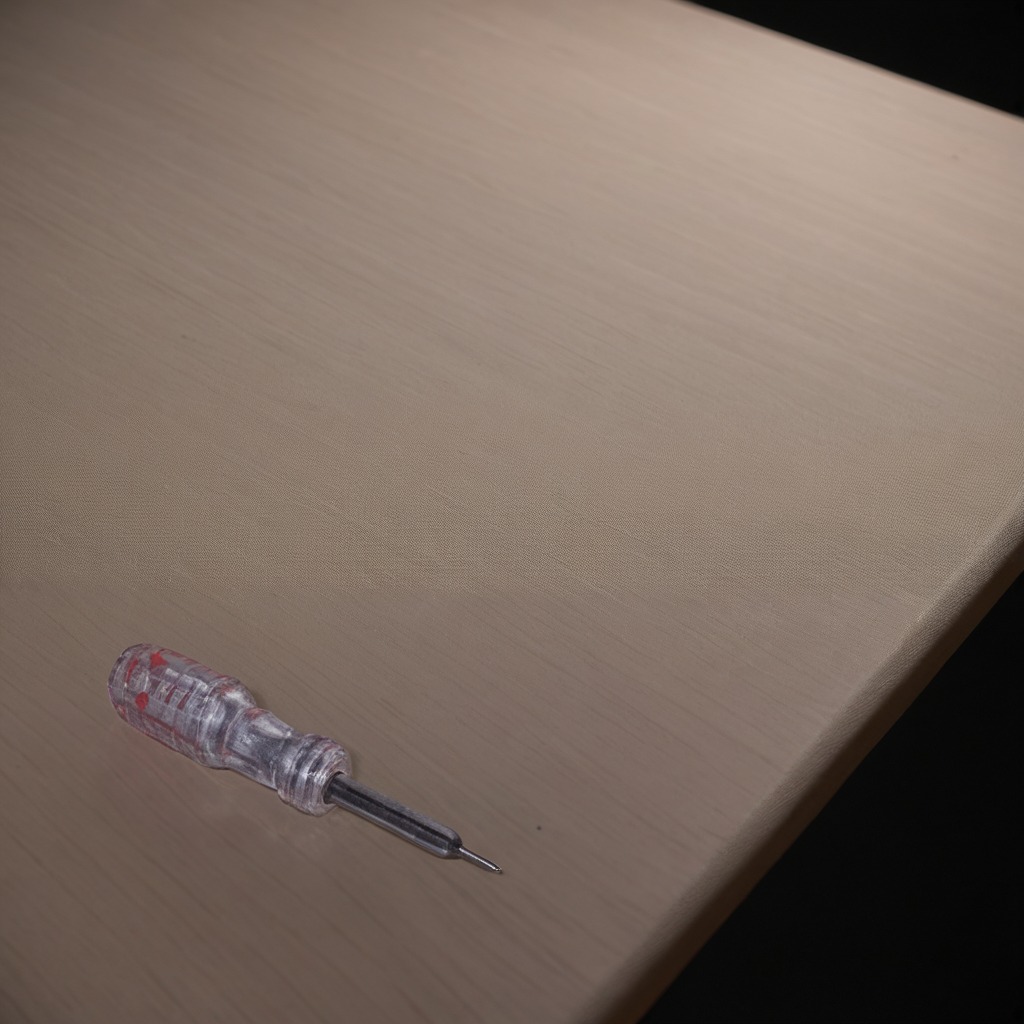
A screwdriver lies on the wooden table inside a workshop at night.